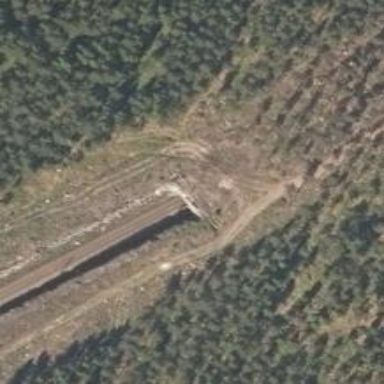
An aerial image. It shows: Railway track with continuous electrified contact lines.